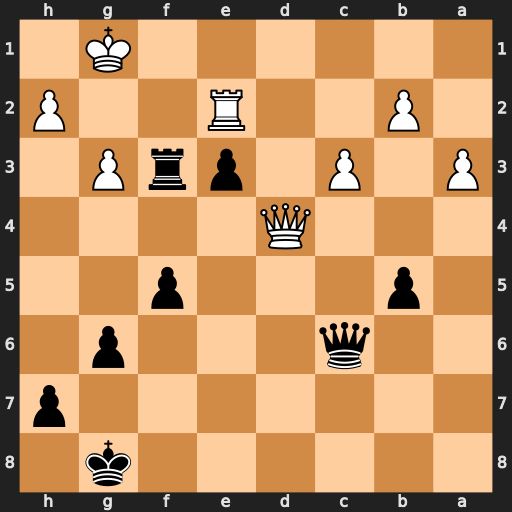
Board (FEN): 6k1/7p/2q3p1/1p3p2/3Q4/P1P1prP1/1P2R2P/6K1
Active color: b
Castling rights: -
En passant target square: -
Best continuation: Rf1+ Kxf1 Qh1#